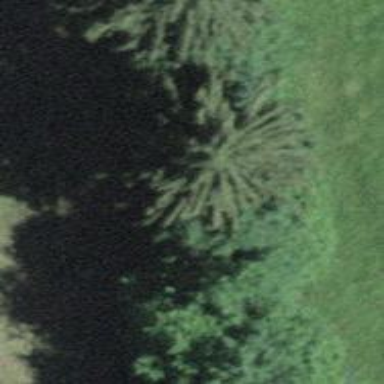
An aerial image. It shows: Row of broadleaved trees.